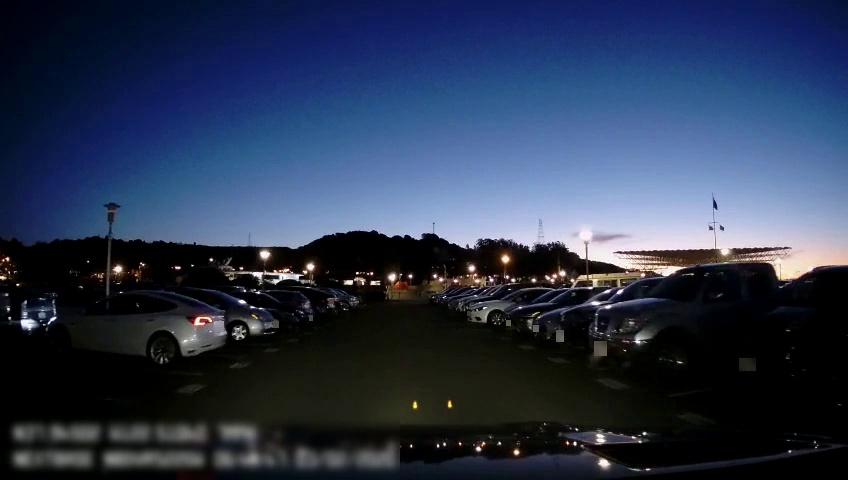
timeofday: Night
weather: Other
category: Drivable Space
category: Vehicles | SUV
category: Vehicles | Car
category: Vehicles | SUV
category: Vehicles | SUV
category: Vehicles | Truck
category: Vehicles | Car
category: Vehicles | Car
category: Vehicles | Car
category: Vehicles | Car
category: Vehicles | SUV
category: Vehicles | Truck
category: Vehicles | SUV
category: Vehicles | Car
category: Vehicles | Car
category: Vehicles | Car
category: Vehicles | SUV
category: Vehicles | SUV
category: Vehicles | Other LV